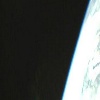
Label: space